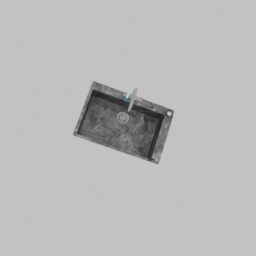
Label: appliances